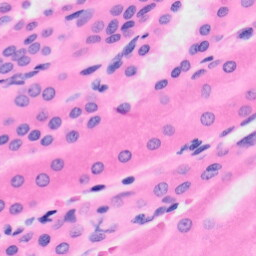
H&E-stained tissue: Kidney